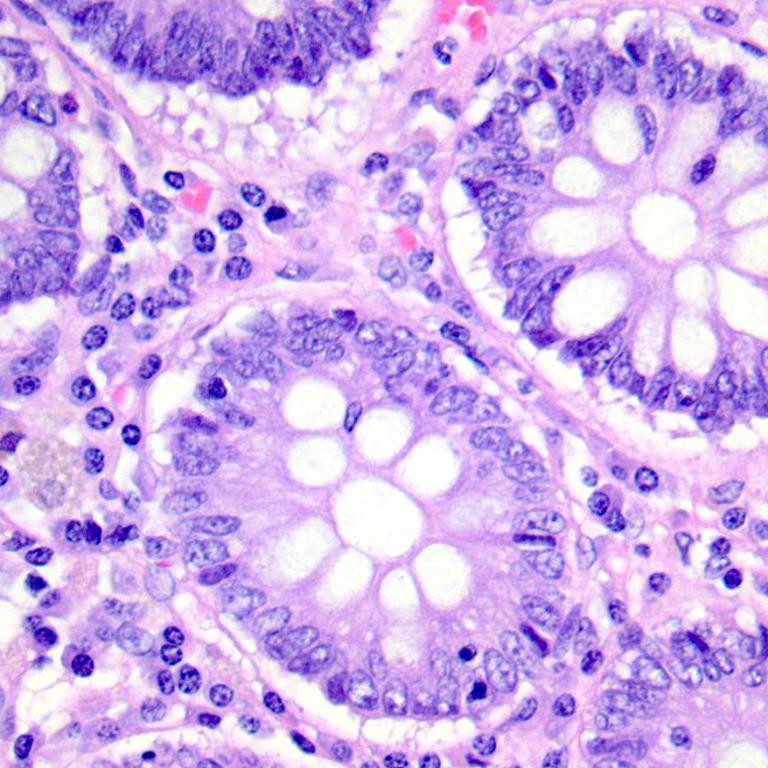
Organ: colon
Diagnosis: benign